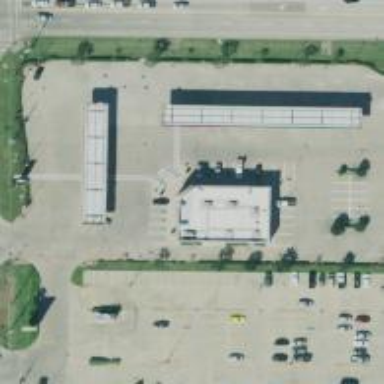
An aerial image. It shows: Convenience shop.